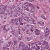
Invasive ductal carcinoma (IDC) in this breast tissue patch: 1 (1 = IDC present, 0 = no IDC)